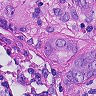
Metastatic tissue present: yes